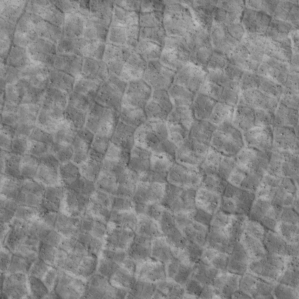
Label: non_frost